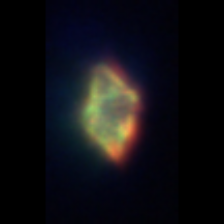
Taxon: Gyrodinium
Group: Dinoflagellates